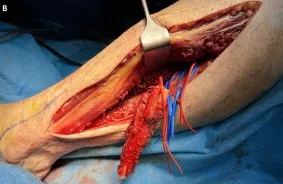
Reconstruction with a fibula-free flap. Fibula flap harvesting.
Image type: medical_photograph (other_medical_photograph)